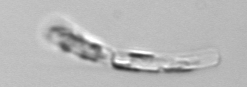
Label: Guinardia_striata